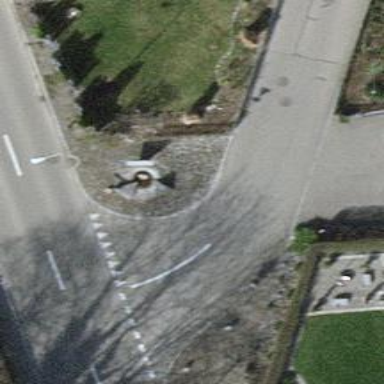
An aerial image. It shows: Historic monument.